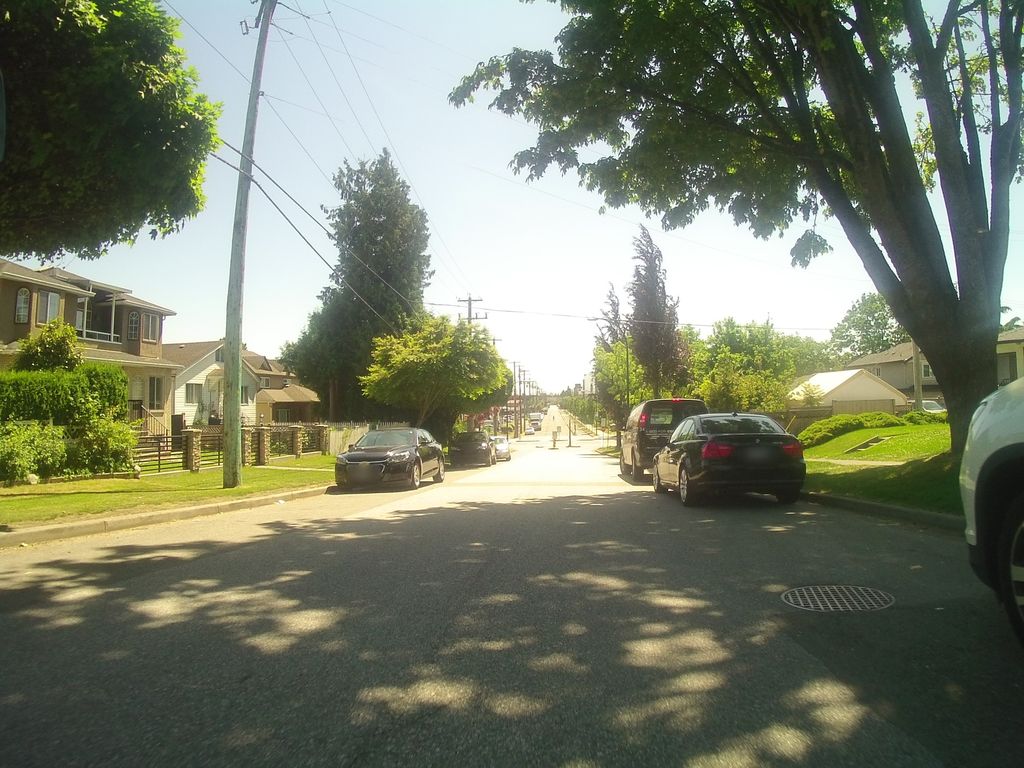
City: vancouver